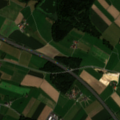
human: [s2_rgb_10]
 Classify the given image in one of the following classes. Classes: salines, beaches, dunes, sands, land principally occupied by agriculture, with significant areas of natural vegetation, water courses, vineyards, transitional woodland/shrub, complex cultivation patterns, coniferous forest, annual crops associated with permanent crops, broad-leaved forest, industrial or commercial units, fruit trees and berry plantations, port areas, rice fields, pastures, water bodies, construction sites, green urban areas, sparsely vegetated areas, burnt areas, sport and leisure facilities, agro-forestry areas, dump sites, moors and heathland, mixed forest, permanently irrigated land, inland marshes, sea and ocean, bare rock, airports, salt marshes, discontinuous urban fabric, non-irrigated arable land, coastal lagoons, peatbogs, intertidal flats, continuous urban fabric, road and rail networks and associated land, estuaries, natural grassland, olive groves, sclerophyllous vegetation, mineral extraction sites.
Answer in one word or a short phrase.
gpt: non-irrigated arable land, coniferous forest, mixed forest